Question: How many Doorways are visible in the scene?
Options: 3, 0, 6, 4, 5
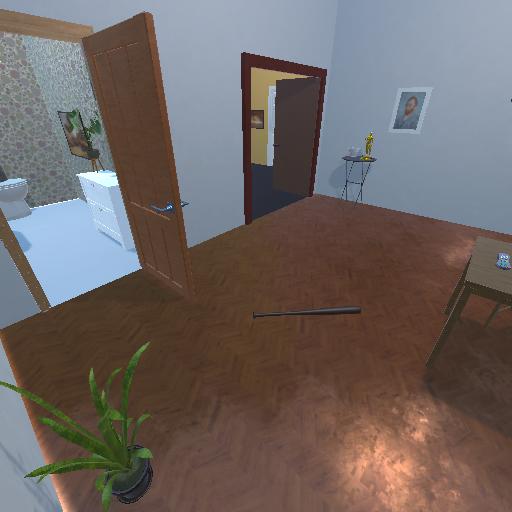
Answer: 3